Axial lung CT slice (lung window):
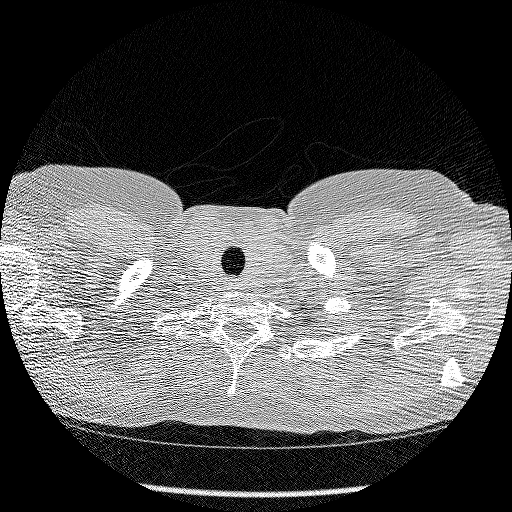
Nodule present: no